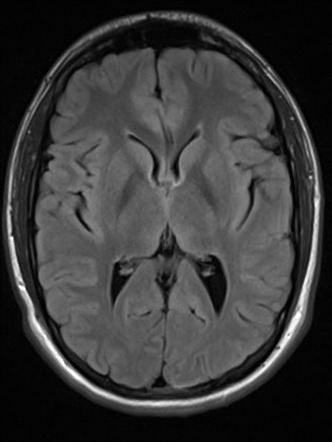
Label: notumor